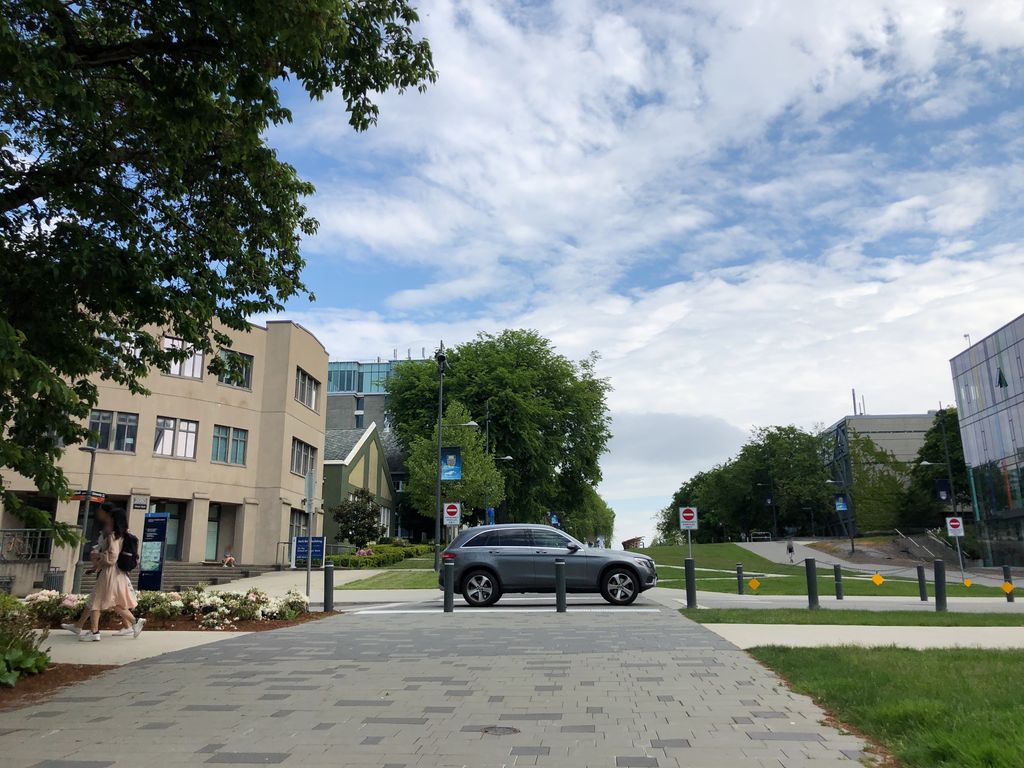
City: vancouver